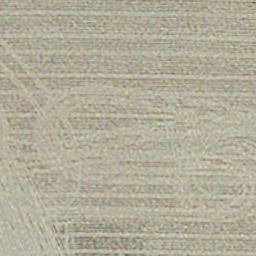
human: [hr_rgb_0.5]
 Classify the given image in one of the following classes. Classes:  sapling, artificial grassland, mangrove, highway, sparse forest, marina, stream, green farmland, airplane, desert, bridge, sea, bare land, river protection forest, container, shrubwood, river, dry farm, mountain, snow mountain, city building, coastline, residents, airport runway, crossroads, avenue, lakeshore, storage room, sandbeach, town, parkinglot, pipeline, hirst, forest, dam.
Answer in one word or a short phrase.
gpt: dry farm